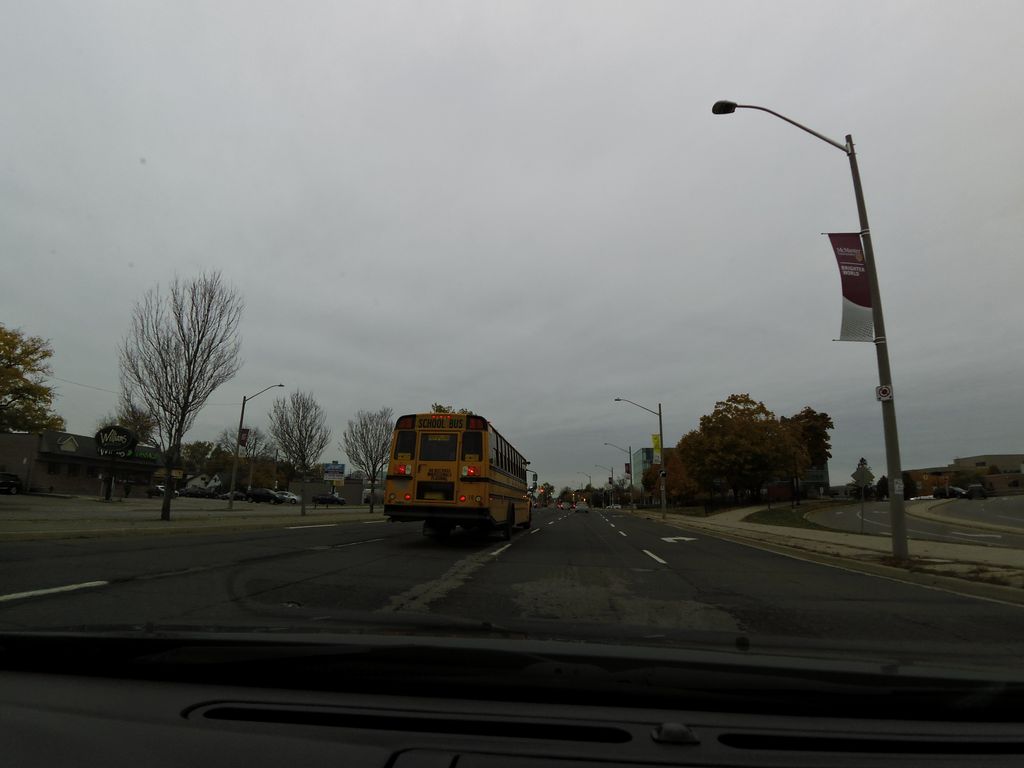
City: hamilton